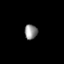
Tissue: prostate
Cell type: Epithelial cells
Senescence score: 0.348
Nuclear area (px): 188
Mean DAPI intensity: 141.176